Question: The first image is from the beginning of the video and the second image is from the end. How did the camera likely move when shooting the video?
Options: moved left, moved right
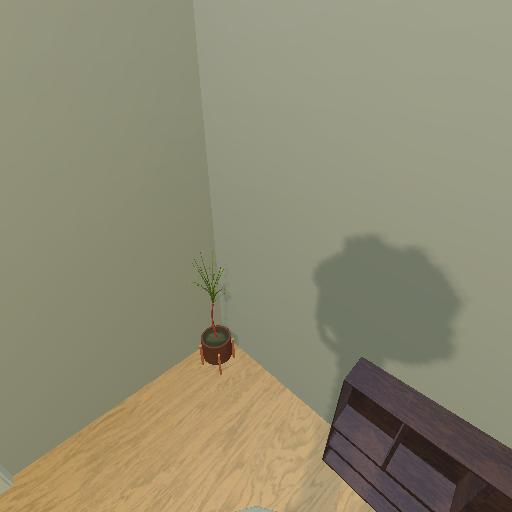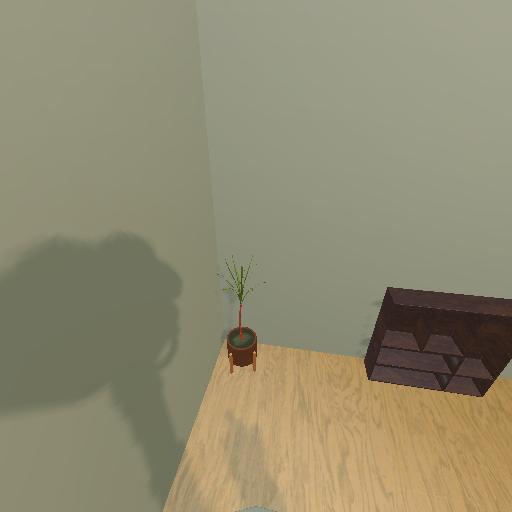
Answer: moved left